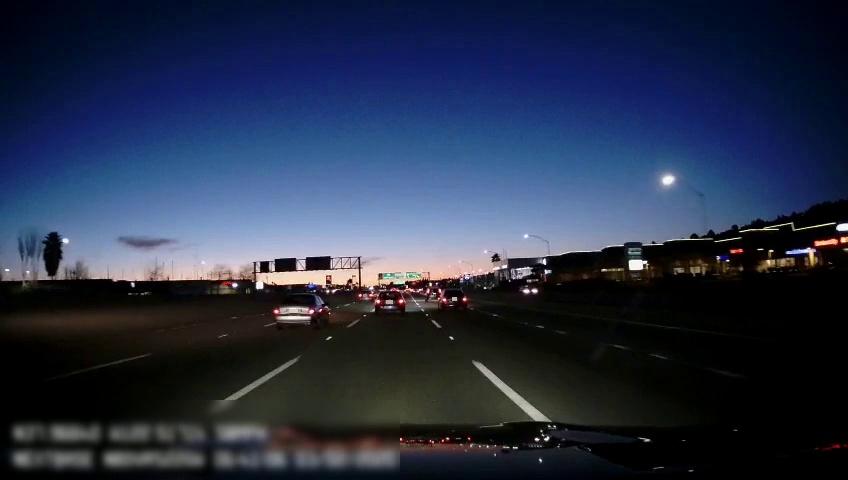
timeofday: Night
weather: Other
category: Drivable Space
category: Vehicles | Car
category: Vehicles | Car
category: Vehicles | SUV
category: Vehicles | Car
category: Vehicles | Car
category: Vehicles | Car
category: Lanes | Alternate Lane
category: Lanes | Alternate Lane
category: Lanes | Current Lane
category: Lanes | Current Lane
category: Lanes | Alternate Lane
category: Lanes | Alternate Lane
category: Traffic | Signs
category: Traffic | Signs
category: Traffic | Signs